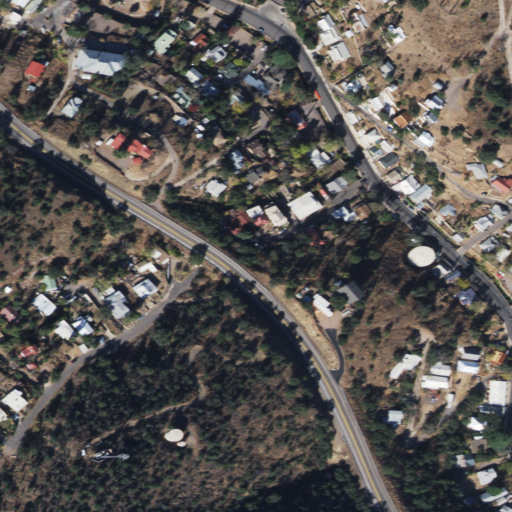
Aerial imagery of valley in Arizona named Spring Canyon containing low intensity development, evergreen forest, open development, medium intensity development, and shrub